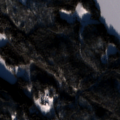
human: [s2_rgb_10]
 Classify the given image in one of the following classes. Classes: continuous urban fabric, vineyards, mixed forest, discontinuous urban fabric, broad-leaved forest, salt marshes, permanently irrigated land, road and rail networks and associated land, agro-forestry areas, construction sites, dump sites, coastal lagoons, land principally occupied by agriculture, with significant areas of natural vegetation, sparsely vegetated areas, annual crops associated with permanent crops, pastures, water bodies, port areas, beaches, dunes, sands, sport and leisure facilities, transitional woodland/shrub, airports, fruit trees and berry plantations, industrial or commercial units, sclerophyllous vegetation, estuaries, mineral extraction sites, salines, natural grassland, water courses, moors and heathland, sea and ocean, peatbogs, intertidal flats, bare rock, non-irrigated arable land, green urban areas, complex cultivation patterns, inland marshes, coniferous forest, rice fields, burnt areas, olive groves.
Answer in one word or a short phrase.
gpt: coniferous forest, mixed forest, water bodies